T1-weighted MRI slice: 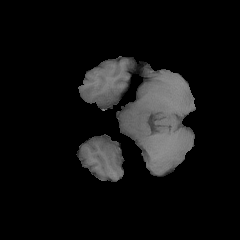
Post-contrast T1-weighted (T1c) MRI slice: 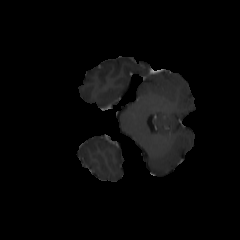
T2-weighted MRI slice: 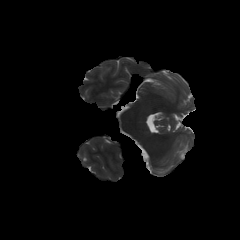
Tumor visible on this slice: no